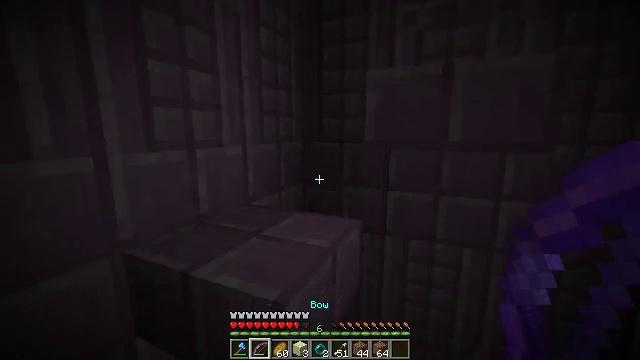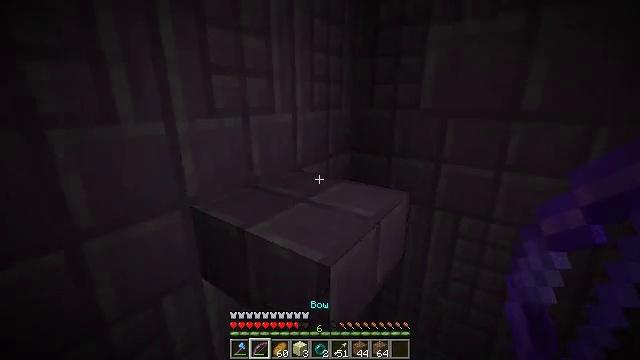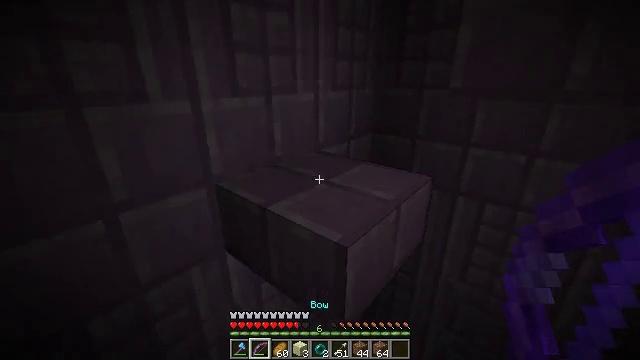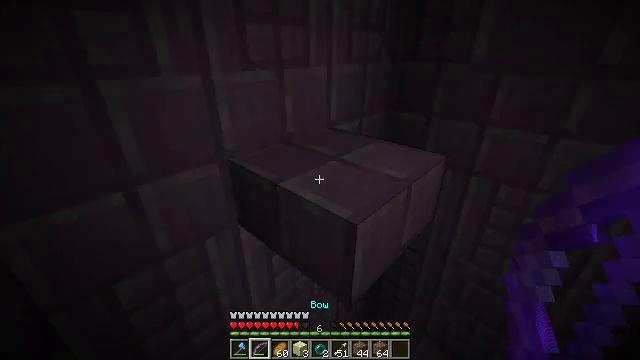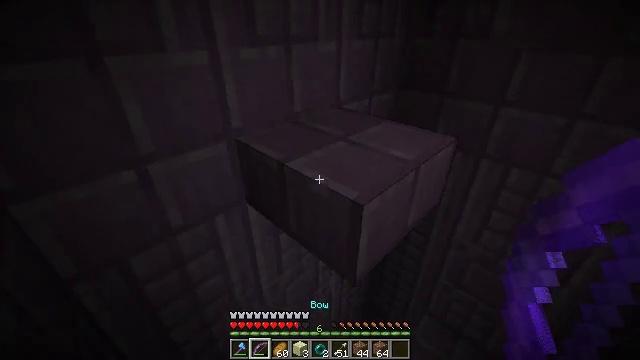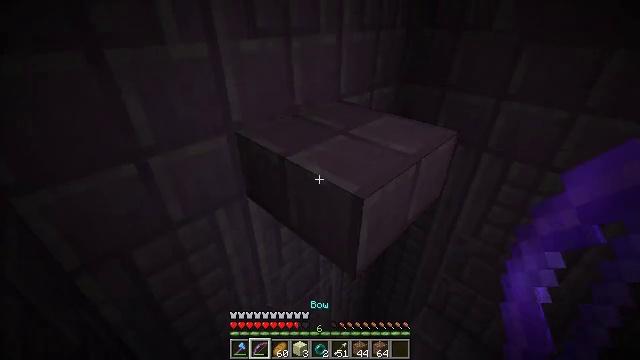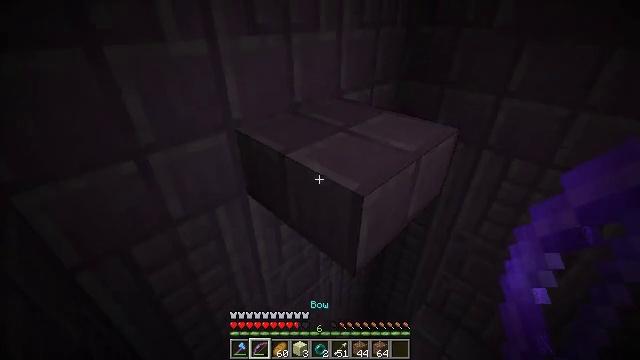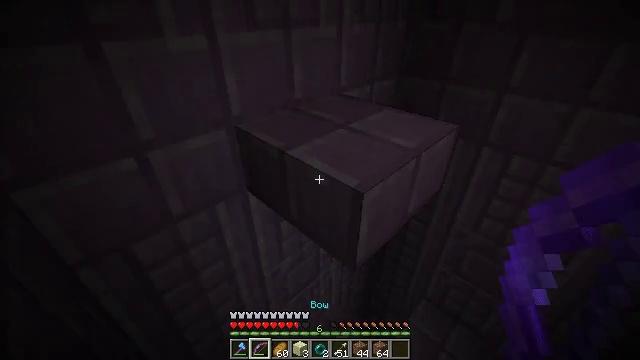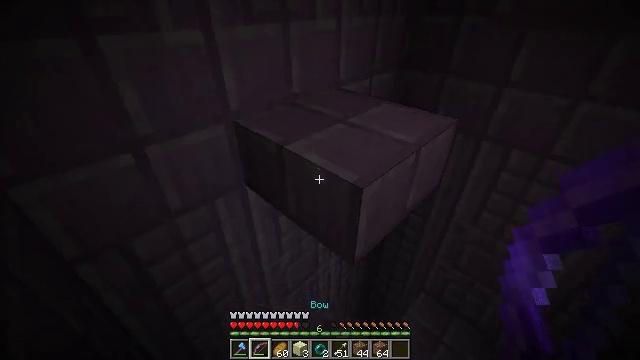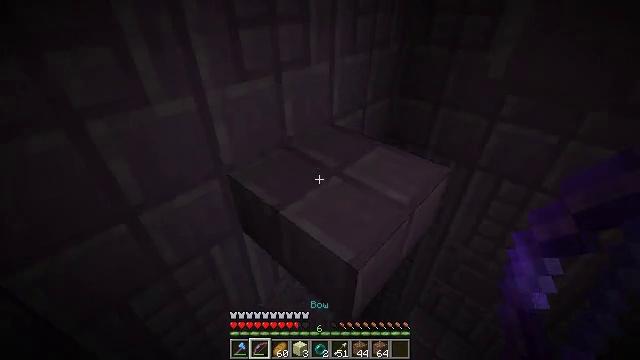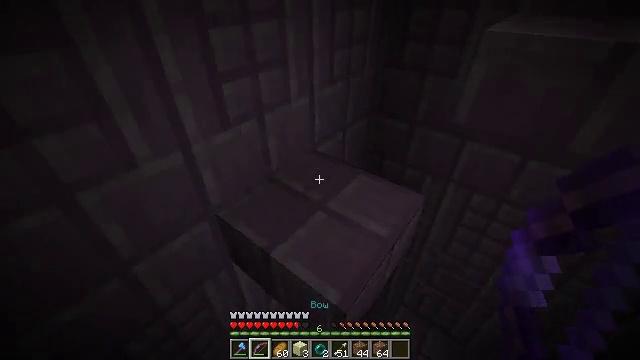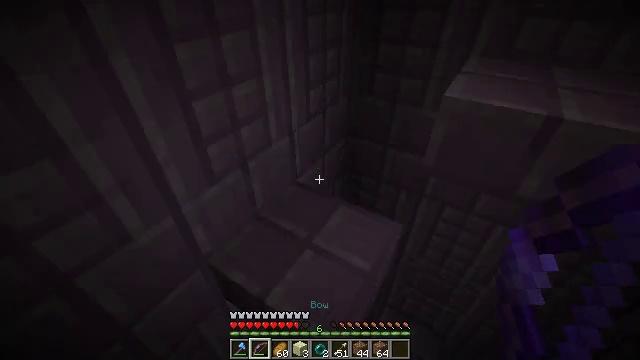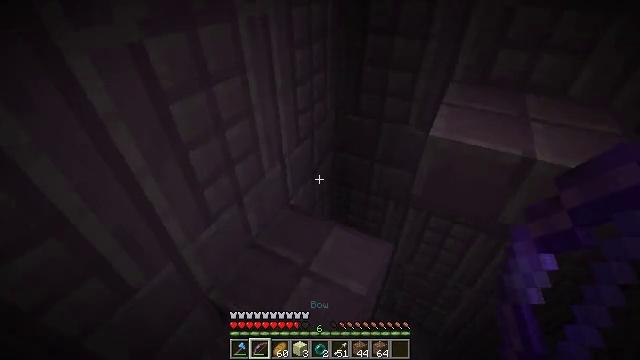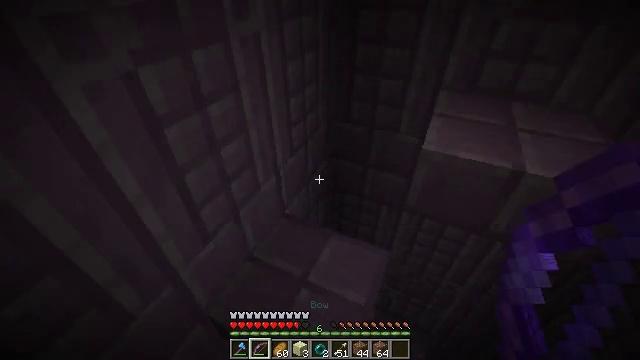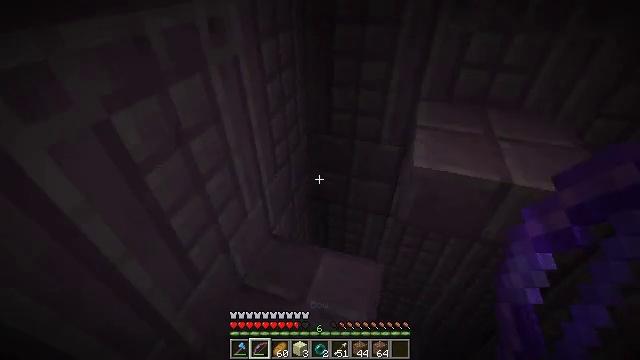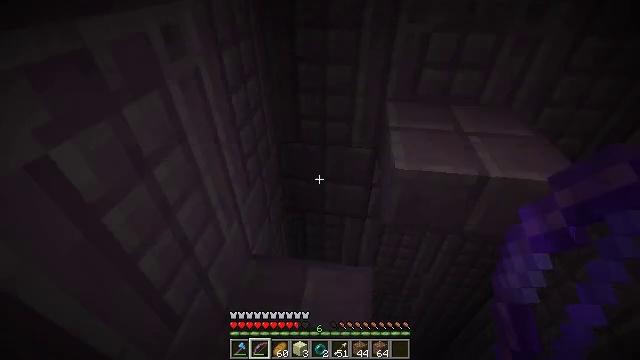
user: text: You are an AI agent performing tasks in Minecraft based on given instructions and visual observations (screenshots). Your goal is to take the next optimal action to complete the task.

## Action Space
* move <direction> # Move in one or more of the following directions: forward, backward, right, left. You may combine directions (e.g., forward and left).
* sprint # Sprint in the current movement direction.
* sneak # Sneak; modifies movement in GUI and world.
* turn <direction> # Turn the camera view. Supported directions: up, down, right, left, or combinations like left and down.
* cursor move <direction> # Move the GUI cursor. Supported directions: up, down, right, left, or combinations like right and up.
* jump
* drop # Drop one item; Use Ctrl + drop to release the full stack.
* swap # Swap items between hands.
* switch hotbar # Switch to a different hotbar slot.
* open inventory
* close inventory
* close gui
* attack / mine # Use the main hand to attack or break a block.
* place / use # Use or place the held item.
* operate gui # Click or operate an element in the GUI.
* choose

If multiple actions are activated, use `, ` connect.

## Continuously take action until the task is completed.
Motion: motion action
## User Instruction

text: Attack the purpur slab to gather it.
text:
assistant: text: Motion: turn left and down
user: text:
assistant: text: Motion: turn left and down
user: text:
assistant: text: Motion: turn left and down
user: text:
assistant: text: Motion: turn left and down
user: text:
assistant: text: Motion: turn down
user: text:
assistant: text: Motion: no_op
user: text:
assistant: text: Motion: no_op
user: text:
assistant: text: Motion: move forward, turn down
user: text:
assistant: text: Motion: move forward, turn right and down, jump
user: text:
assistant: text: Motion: move forward and move left, turn right and down, jump
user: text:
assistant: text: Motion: move forward and move left, turn right and down, jump
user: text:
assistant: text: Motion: move forward and move left, turn right, jump
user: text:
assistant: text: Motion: move forward and move left, turn right
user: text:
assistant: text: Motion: move forward and move left, turn right
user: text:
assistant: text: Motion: move forward and move left, turn right and up
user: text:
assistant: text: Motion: move forward and move left, turn right and up
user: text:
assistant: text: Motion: move forward and move left, turn right and up
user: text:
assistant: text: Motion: move forward, turn right and up
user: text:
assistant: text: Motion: turn right and up
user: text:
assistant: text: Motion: turn right and up
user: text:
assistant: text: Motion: turn up
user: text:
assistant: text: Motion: no_op
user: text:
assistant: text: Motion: no_op
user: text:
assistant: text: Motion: turn right and up
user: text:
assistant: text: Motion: turn right and up
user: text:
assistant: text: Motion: turn left and up
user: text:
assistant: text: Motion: turn up
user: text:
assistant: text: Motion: no_op
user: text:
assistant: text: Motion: no_op
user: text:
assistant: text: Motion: no_op